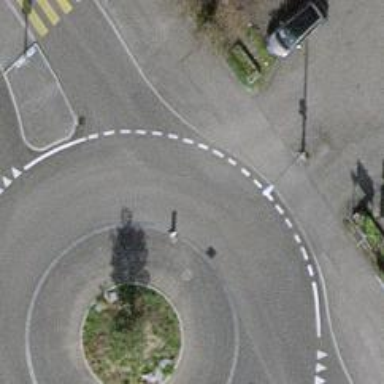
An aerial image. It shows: Secondary road with asphalt surface leading to roundabout junction.